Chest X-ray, PA view. Patient: 66 years old, sex M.
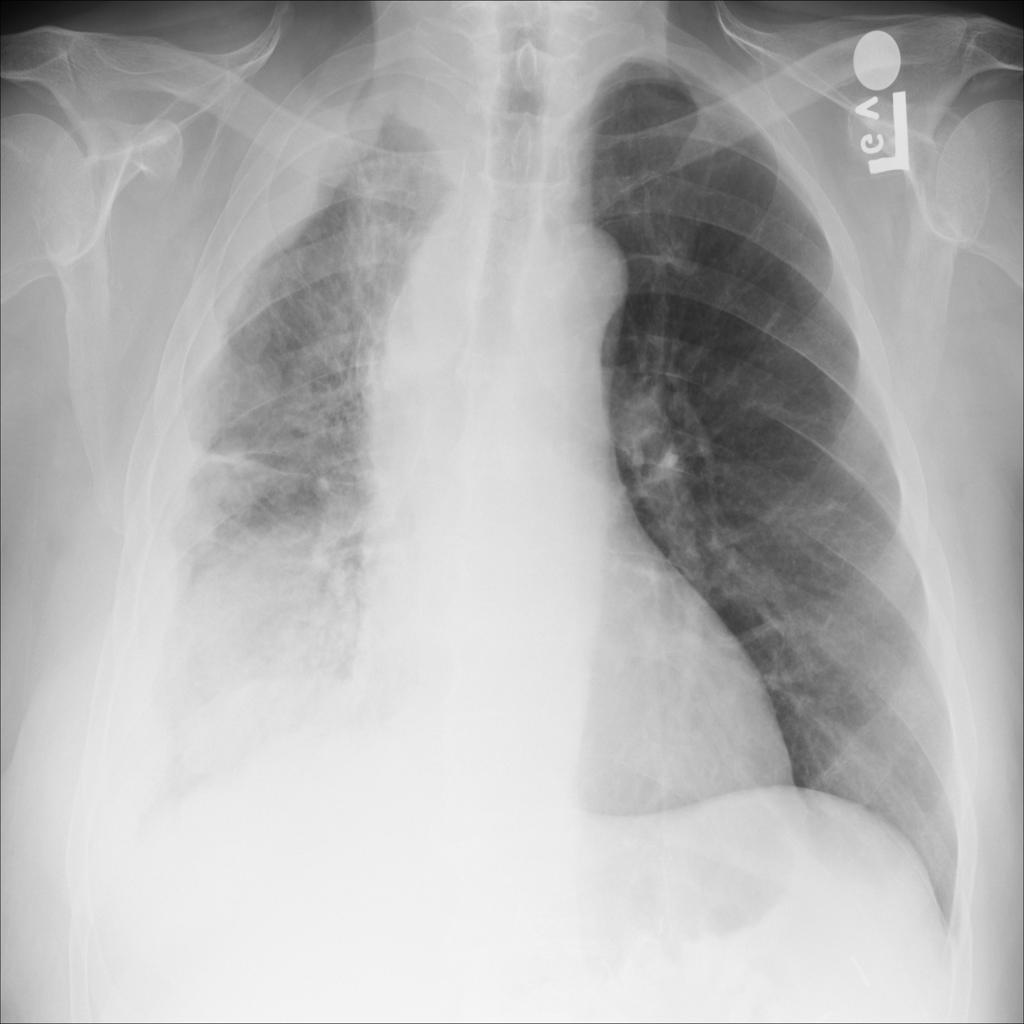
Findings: Nodule, Pleural_Thickening